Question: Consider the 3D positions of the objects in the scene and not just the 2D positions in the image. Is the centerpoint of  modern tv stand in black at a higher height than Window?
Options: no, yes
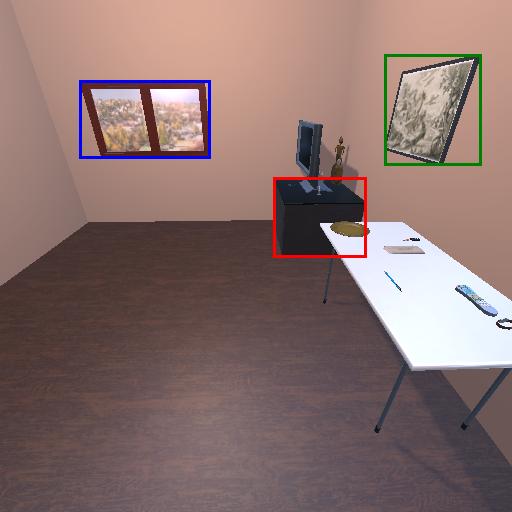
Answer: no